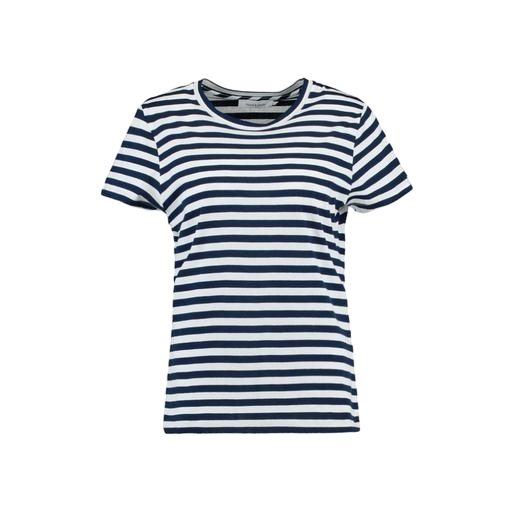
blue short-sleeved striped t-shirt, blue women's stripe true t-shirt, blue women's striped shirt, white background